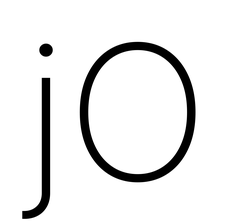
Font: Inter_ExtraLight